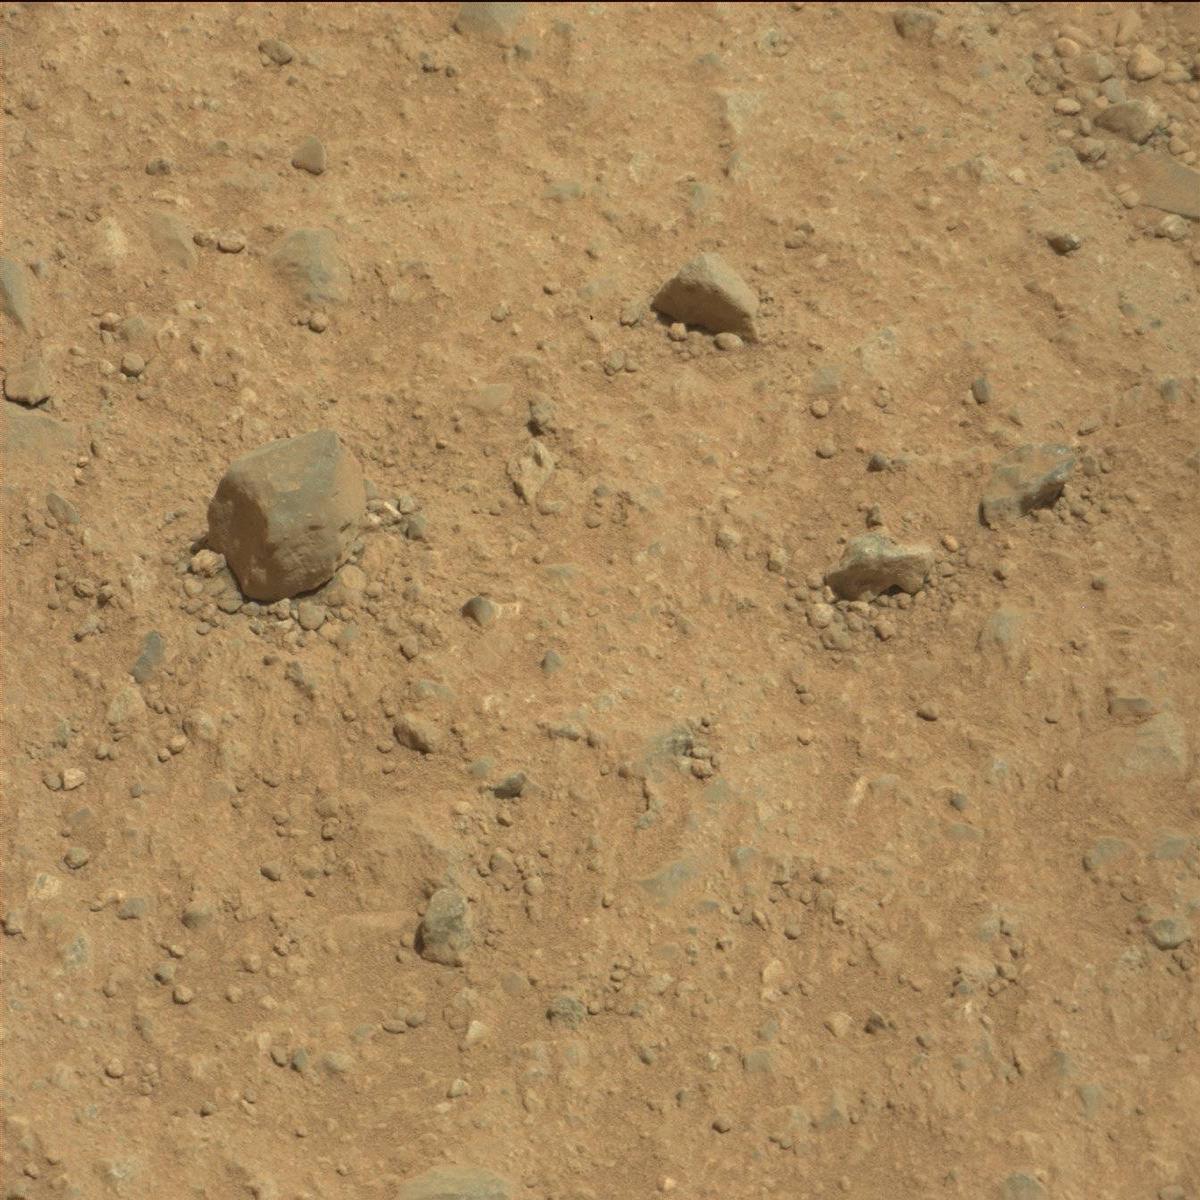
Terrain classes present: Bedrock, Rock, Sand / Soil